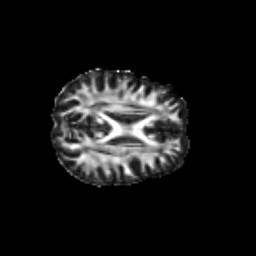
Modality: FA
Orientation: axial
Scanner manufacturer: siemens
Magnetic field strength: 3 T
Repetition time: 9.2 s
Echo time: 0.084 s